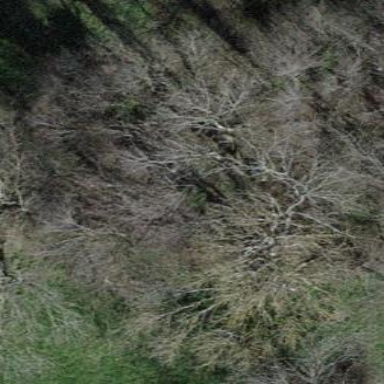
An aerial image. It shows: Forest area.